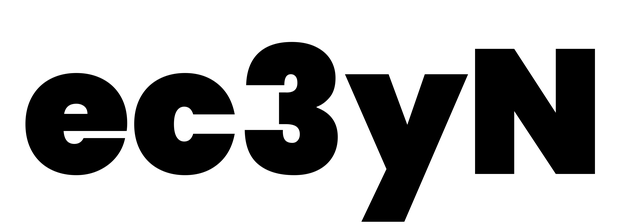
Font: Poppins-Black